Question: I am trying to render a simple 2D landscape profile using PolygonSpriteBatch in libGdx to draw filled polygons on screen. I am no sure why, but the code only appears to be rendering every other polygon resulting in a striped pattern on screen (see screen shot below - the background is red, the landscape is green).

The code that I am using to draw the landscape is shown below. This iterates through a set of adjacent points in World co-ordinates (retrieved using landarray.getOnScreen()), calculates the screen co-ordinates, creates a PolygonRegion for each segment and draws them. The texture that I am using is just a 100x100 pixel solid white square. I am not using any cameras or views, just converting World co-ordinates to screen co-ordinates on the fly and drawing directly to the graphics screen.
Note that I am re-writing this game from a working version that uses Slick2D (hence not using cameras at this stage) and the code below is more or less unchanged (other than to flip the y axis height calculations) from the working version, which draws a continuous landscape.
'''
public void drawPoly() {
System.out.println("Mountains - drawShape()");
// Calculate screen bottom-edge Y taking into account values = bHEIGHT
int scrBtmY = scrTopY - Gdx.graphics.getHeight();
if (FastMath.abs(scrBtmY) == bHEIGHT) { // Wrap-around bug at y == bHEIGHT
scrBtmY = 0;
}
// Draw the land masses on-screen that are in the results list
polyBatch.begin();
polyBatch.setColor(landColour);
ArrayList<Landmass> masses = landarray.getOnScreen(scrLeftX, scrTopY, scrBtmY);
for (Landmass lm : masses) {
/* Calculate the on-screen start and end x and y values taking into account
wrapping in 'buffer space'
Wrap around - low negative numbers (> -25) are 'just off screen' start or
end points, large ones are wrap-around points
*/
int sx = (int) lm.start.x - scrLeftX;
if (sx < -Settings.Physics.LANDSITEWIDTH) {
sx = sx + bWIDTH;
}
int sy = (int) lm.start.y - scrBtmY;
int ex = (int) lm.end.x - scrLeftX;
if (ex < -Settings.Physics.LANDSITEWIDTH) { // Wrap around
ex = ex + bWIDTH;
}
int ey = (int) lm.end.y - scrBtmY;
ex = ex - 1; // In case over-lapping regions is causing stripes
System.out.format("start (%d, %d) end (%d, %d)%n", sx, sy, ex, ey);
// Construct and draw the polygon
float[] vertices = new float[8];
vertices[0] = sx;
vertices[1] = 0;
vertices[2] = ex;
vertices[3] = 0;
vertices[4] = ex;
vertices[5] = ey;
vertices[6] = sx;
vertices[7] = sy;
short[] triangles = new short[] {0, 1, 2, 0, 2, 3};
PolygonRegion polyReg = new PolygonRegion(new TextureRegion(textureSolid), vertices, triangles);
polyBatch.draw(polyReg, sx, 0);
}
polyBatch.end();
}
'''
I have included a debug line to print out the on-screen co-ordinates of the individual polygons (landmass segments) and the output from one drawPoly() iteration is shown below. This shows the start (x, y) and end (x, y) co-ordinates for each segment that should be drawn on screen. From the output, the drawn polygons appear to be adjacent to each other and therefore should not have gaps between them.
'''
Mountains - drawShape()
start (53, 265) end (77, 358)
start (78, 358) end (102, 376)
start (103, 376) end (127, 406)
start (128, 406) end (152, 371)
start (153, 371) end (177, 429)
start (178, 429) end (202, 447)
start (203, 447) end (227, 433)
start (228, 433) end (252, 415)
start (253, 415) end (277, 478)
start (278, 478) end (302, 490)
start (303, 490) end (327, 524)
start (328, 524) end (352, 519)
start (353, 519) end (377, 551)
start (378, 551) end (402, 556)
start (403, 556) end (427, 543)
start (428, 543) end (452, 470)
start (453, 470) end (477, 505)
start (478, 505) end (502, 482)
start (503, 482) end (527, 513)
start (528, 513) end (552, 476)
start (553, 476) end (577, 479)
start (578, 479) end (602, 460)
start (603, 460) end (627, 475)
start (628, 475) end (652, 426)
start (653, 426) end (677, 453)
start (-22, 449) end (2, 406)
start (3, 406) end (27, 357)
start (28, 357) end (52, 265)
'''
I have searched through a range of posts on this site, which have helped me to get the code as it is above, but not seen any post with this specific problem.
Note I am running this as the desktop version only and have enabled Java 8 for this purpose. Tested using both libGdx 1.5.6 and 1.6.0 with the same result.
I have produced a standalone version of the code to replicate the problem in case anyone wants to try this at home. This uses libGdx 1.6.0 and (I assume) Java 6 and shows the problem as described above (on my PC at least). The files can be found here: <URL> in a zip file.
Does anyone have any idea why I am getting the striped effect on screen?
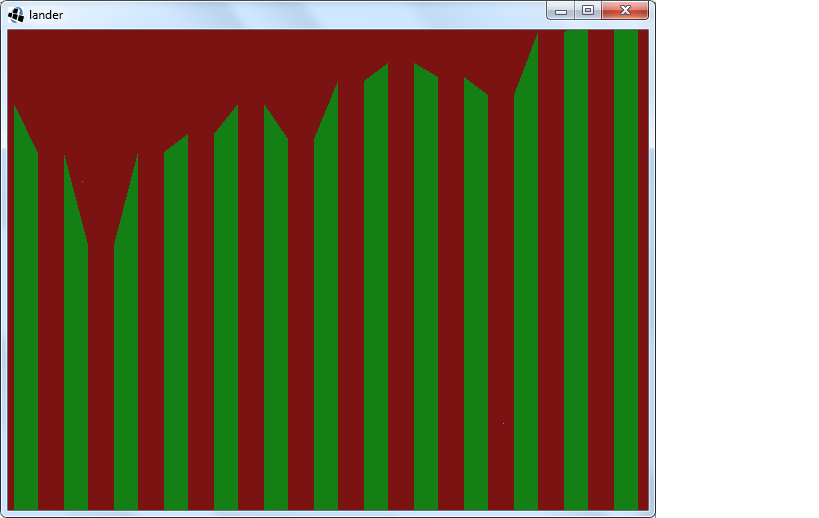
Answer: PolygonRegion vertex coordinates are supposed to be offsets relative to the polygon's TextureRegion origin and are not supposed to be absolute screen coordinates, which is what I you're doing from your output (since you're creating the vertex with the unmodified coordinates).
I suggest you modify your vertex coordinates to become lengths.
I had this exact same problem, and this was the only result on Google. I thought I'd share my solution.
Edit:
Here's my own solution for the sake of clarity.
'''
vertices = new float[] { 0, 0,
lTX-lBX, lTY-lBY,
rTX-lBX, rTY-lBY,
rBX-lBX, rBY-lBY};
'''
My terrible naming scheme aside, the above defines a quadrilateral polygon in terms of UV coordinates. lBX (left base x) and lBY (left base y) are the starting position of of my polygon in screen coordinates. They lie directly on the TextureRegion's origin and so are offset by 0,0. lTX (left top x) and lTY (left top y) is the next position. Again, I find the distance from the origin by subtracting the two from lBX and lBY. And so on and so forth for the rest of my coordinates.